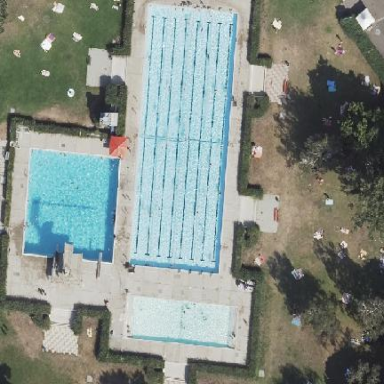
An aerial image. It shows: Outdoor swimming pool area meant for swimming leisurely.